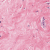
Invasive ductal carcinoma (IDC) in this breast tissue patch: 0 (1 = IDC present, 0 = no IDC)